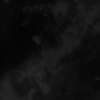
Atmospheric dust classification: not_dusty